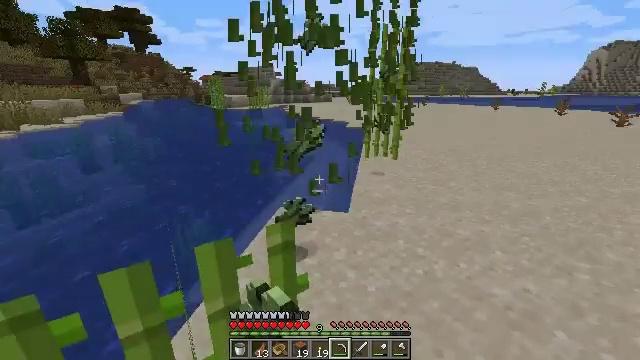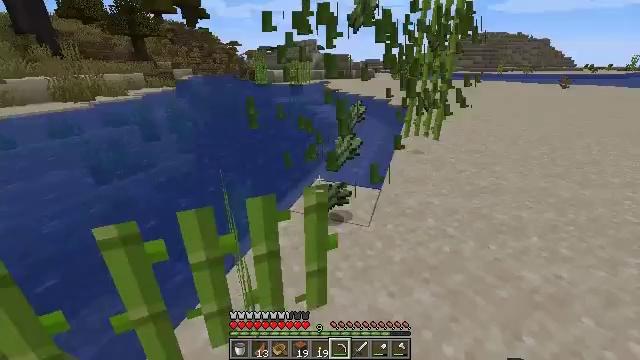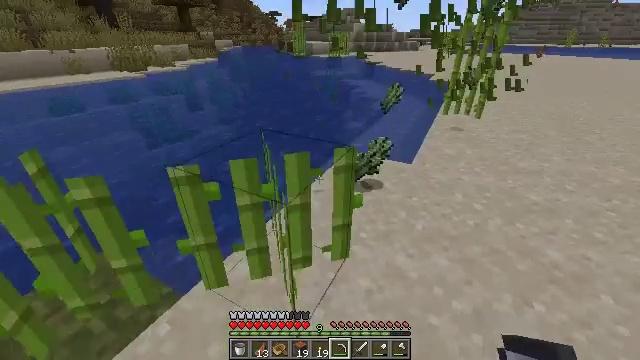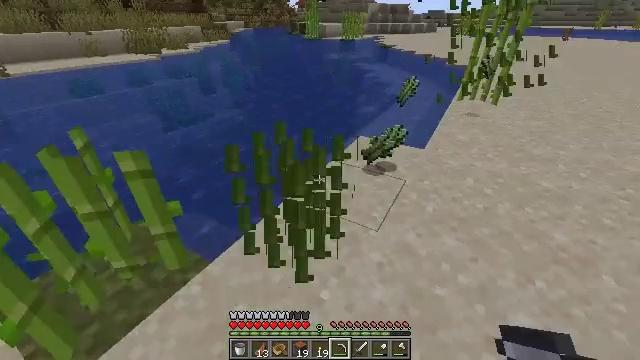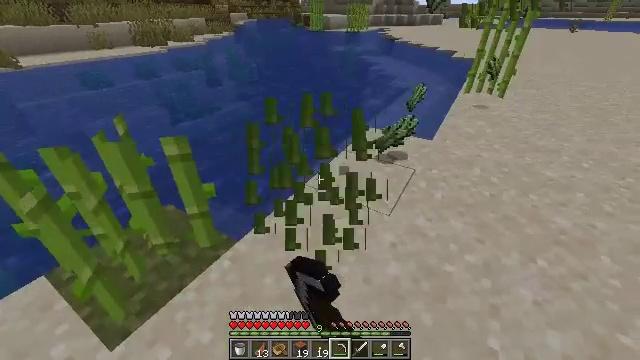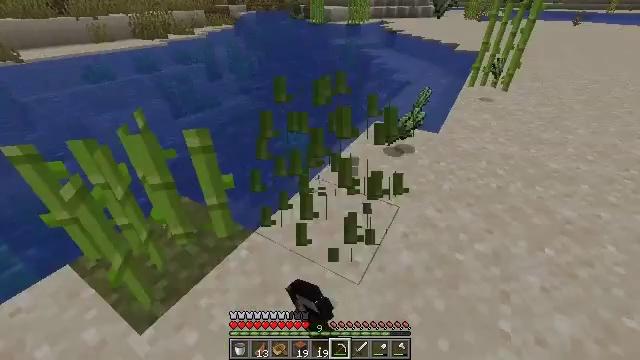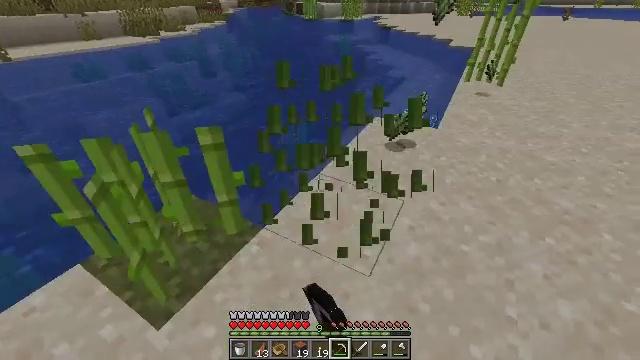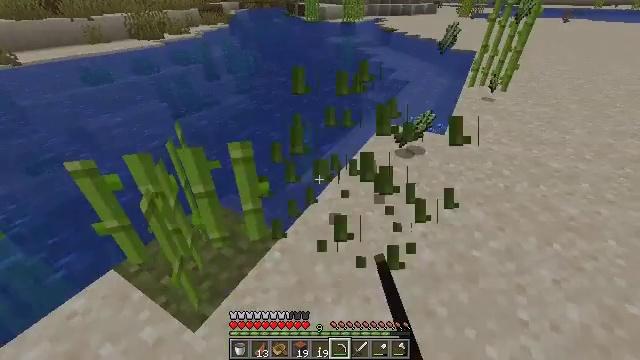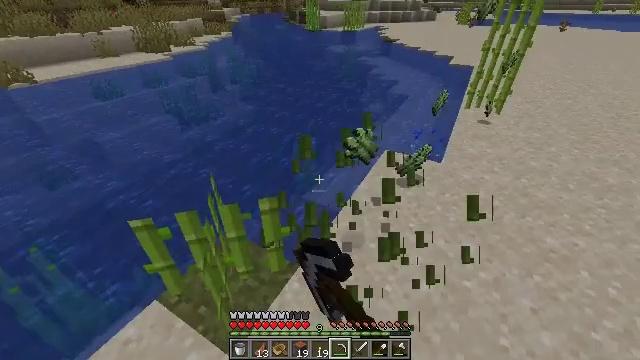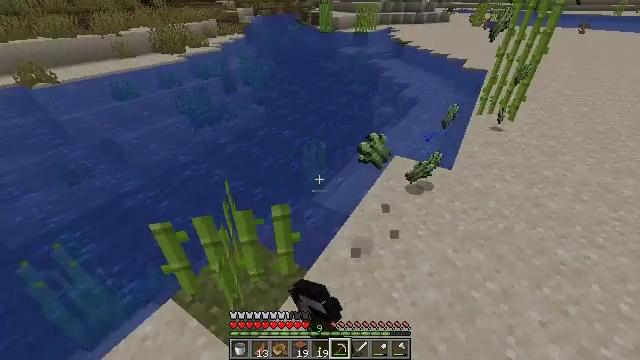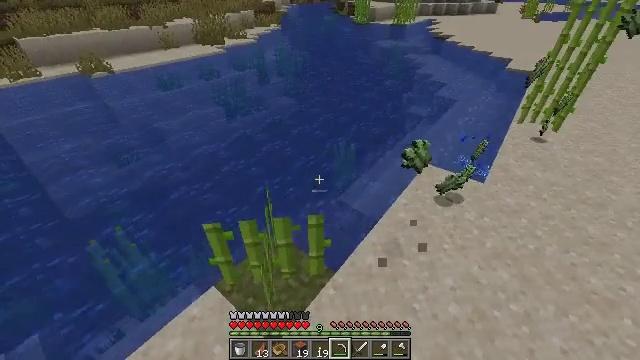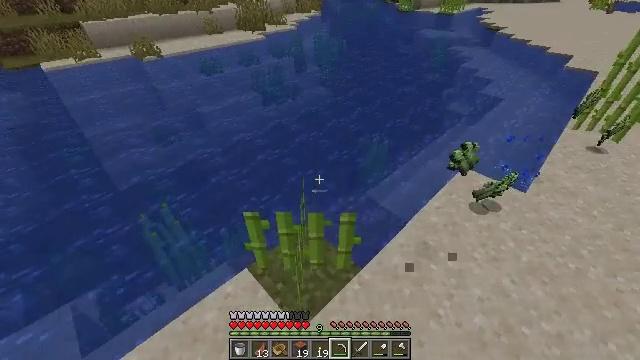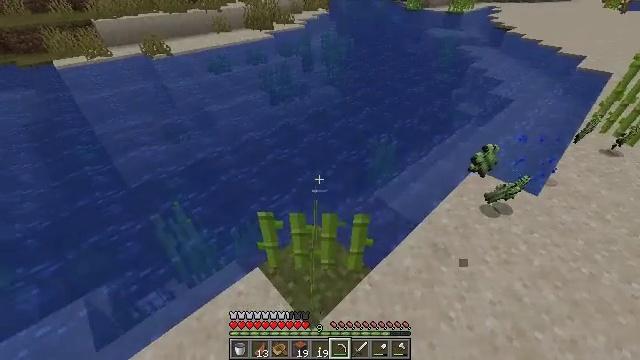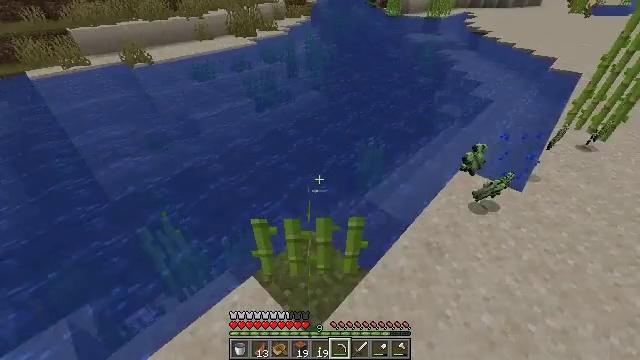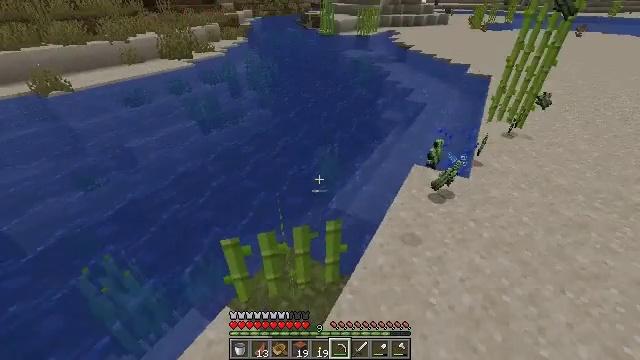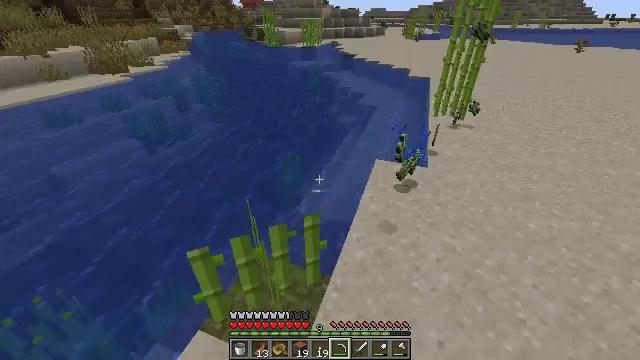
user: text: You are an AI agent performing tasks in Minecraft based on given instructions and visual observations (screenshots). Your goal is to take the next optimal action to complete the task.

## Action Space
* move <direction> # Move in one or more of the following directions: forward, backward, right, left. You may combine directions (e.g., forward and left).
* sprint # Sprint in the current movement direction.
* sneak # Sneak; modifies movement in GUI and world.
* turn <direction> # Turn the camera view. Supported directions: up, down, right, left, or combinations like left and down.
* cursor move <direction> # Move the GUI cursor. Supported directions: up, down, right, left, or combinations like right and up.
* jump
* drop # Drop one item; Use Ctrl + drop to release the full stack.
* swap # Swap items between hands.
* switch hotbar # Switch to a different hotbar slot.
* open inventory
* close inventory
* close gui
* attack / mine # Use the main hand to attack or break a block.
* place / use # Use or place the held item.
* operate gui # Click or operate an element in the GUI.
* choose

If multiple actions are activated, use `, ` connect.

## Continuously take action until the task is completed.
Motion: motion action
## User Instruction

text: Gather sugar cane for crafting.
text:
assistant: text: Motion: move back, turn left and down
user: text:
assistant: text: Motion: move back, turn left and down
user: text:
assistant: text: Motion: move back and move left, turn left and down, attack / mine
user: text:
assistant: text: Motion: move back and move left, turn down, attack / mine
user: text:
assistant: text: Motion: move left, turn down, attack / mine
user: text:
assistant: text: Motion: move left, turn right, attack / mine
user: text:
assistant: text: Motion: attack / mine, jump
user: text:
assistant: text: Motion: attack / mine, jump
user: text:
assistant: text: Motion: move left, turn left, attack / mine, jump
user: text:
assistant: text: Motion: move left, turn left and down, attack / mine, jump
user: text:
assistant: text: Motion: move left, turn left and down, attack / mine, jump
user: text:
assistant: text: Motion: move left, turn left, attack / mine
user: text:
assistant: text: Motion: move forward and move left, turn right and up, attack / mine
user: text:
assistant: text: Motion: move forward and move left, turn right and up
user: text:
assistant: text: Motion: move forward and move left, turn right and up
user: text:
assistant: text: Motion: move forward, turn right
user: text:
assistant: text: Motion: move forward, turn right and down
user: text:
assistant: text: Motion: move forward, turn right and down, attack / mine
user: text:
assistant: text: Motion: attack / mine
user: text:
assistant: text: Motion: attack / mine
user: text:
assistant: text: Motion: turn left, attack / mine
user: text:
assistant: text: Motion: turn left
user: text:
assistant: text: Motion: turn left
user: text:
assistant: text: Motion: no_op
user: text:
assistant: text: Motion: attack / mine
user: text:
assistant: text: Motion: turn right and up, attack / mine
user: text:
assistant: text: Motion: turn right and up, attack / mine
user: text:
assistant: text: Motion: move forward, turn right and up
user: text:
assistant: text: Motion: move forward
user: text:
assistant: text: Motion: move forward